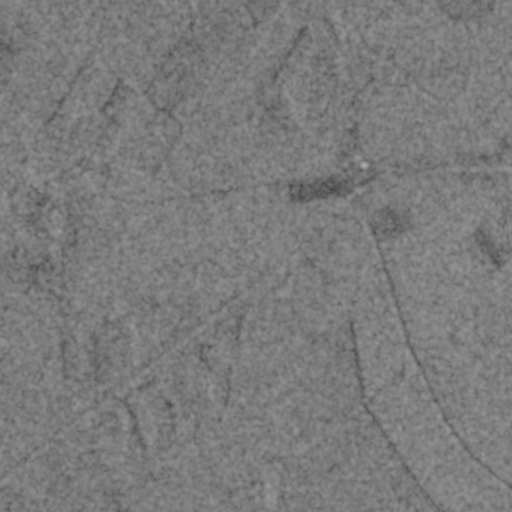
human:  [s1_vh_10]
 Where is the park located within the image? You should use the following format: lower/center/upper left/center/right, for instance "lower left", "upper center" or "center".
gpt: The park is located in the upper left of the image.
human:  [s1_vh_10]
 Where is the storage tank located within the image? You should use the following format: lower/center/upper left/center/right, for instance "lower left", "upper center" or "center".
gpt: The storage tank is located in the upper right of the image.
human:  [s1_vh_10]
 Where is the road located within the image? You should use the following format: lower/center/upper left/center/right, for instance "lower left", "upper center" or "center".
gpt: There is no road in the image.

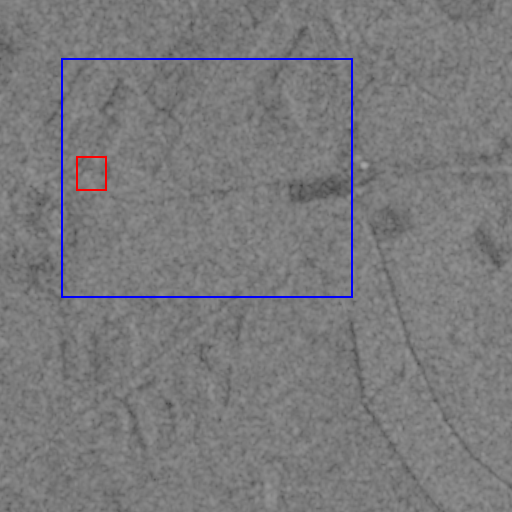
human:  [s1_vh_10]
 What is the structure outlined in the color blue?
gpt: The structure outlined in blue is a crop field.
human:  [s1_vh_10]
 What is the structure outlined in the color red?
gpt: The structure outlined in red is a park.
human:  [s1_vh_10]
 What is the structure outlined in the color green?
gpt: There is no green outline.